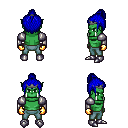
a pixel art fantasy rpg character, male body template, orc, green skin, steel arm armor, teal pants, blue short topknot hairstyle, iron tiara, gold gloves, metal boots, four views (front, back, left, right), 2x2 character sprite sheet, small pixel art, hard edges, no anti-aliasing